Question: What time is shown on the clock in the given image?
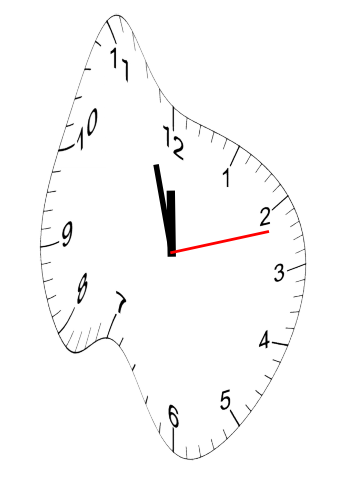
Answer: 11:57:12